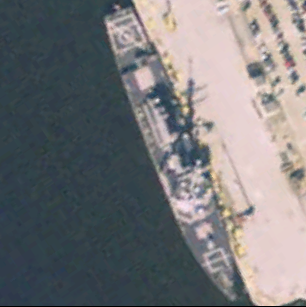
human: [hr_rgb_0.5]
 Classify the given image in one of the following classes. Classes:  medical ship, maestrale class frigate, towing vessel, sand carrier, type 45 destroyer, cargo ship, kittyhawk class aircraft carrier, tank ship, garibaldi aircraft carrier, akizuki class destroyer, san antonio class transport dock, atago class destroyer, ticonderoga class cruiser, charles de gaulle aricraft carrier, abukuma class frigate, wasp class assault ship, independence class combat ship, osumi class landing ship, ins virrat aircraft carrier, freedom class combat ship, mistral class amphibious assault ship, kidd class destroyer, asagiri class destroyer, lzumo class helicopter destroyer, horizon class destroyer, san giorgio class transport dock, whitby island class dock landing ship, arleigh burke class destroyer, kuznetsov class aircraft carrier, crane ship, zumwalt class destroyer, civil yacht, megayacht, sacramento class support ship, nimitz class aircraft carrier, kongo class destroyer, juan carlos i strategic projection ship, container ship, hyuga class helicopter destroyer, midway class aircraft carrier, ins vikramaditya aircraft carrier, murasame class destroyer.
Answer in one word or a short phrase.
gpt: Arleigh Burke class destroyer